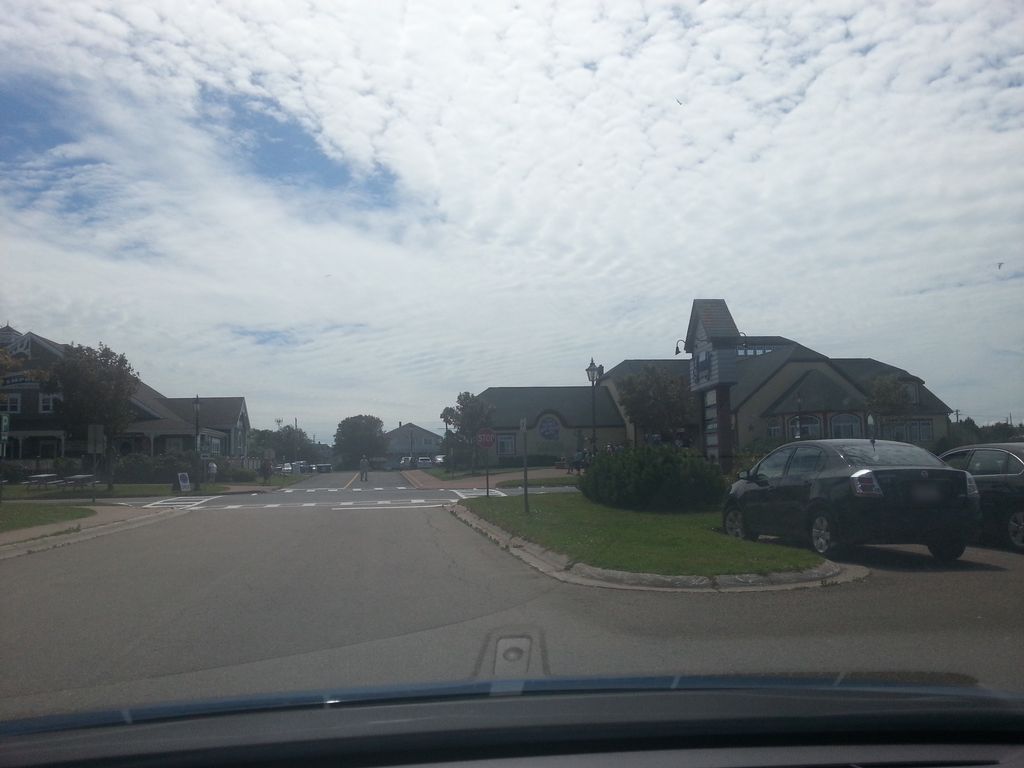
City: charlottetown